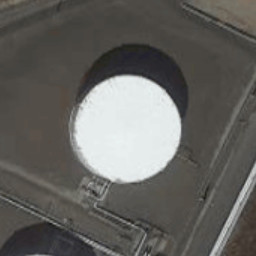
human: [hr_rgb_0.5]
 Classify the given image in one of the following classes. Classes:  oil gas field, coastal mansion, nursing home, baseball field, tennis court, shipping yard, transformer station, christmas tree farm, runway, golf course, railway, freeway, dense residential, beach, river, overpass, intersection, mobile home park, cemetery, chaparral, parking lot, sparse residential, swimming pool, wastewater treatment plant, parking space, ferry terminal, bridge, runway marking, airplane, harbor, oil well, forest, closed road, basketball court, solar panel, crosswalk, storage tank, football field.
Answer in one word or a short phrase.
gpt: storage tank